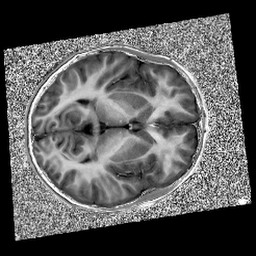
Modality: UNIT1
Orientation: axial
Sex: female
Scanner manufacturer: siemens
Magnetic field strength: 3 T
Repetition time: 5 s
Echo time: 0.00355 s